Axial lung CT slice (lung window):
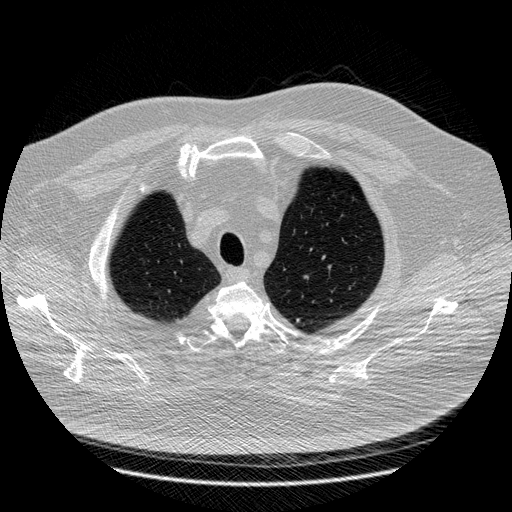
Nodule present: no